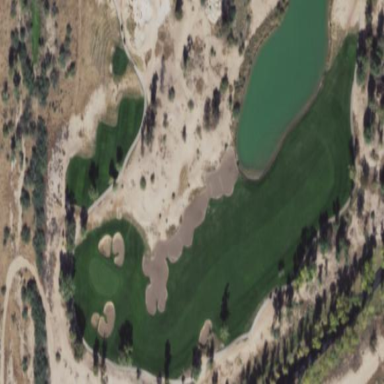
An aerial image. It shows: Sandy area is golf bunker.